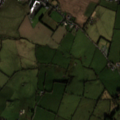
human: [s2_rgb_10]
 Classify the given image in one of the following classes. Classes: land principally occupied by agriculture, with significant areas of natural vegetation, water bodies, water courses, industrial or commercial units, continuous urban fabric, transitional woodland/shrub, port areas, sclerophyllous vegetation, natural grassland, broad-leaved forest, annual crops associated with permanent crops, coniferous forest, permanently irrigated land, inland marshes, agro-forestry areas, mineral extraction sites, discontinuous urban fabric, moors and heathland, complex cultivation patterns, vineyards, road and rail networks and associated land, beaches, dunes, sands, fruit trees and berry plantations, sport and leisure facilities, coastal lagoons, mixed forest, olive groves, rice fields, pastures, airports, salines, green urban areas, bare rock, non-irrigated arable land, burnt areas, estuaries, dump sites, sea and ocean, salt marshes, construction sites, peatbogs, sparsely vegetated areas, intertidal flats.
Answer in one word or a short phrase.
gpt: discontinuous urban fabric, non-irrigated arable land, pastures